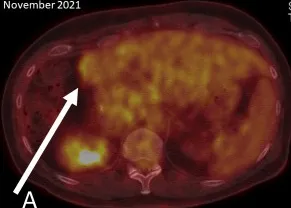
PET-CT scans:. November 2021, diffusion restriction at the resection margin with albeit minimal FDG activity (white arrow).
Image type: radiology (pet)